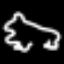
Label: frog